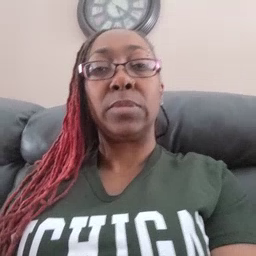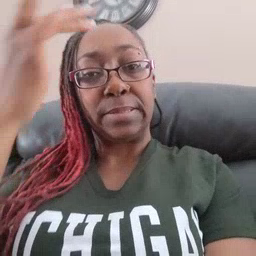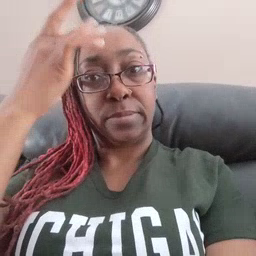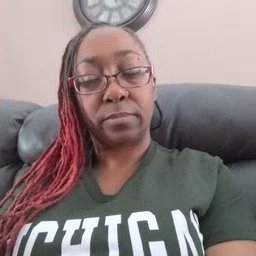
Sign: sick